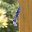
Label: 1